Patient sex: M
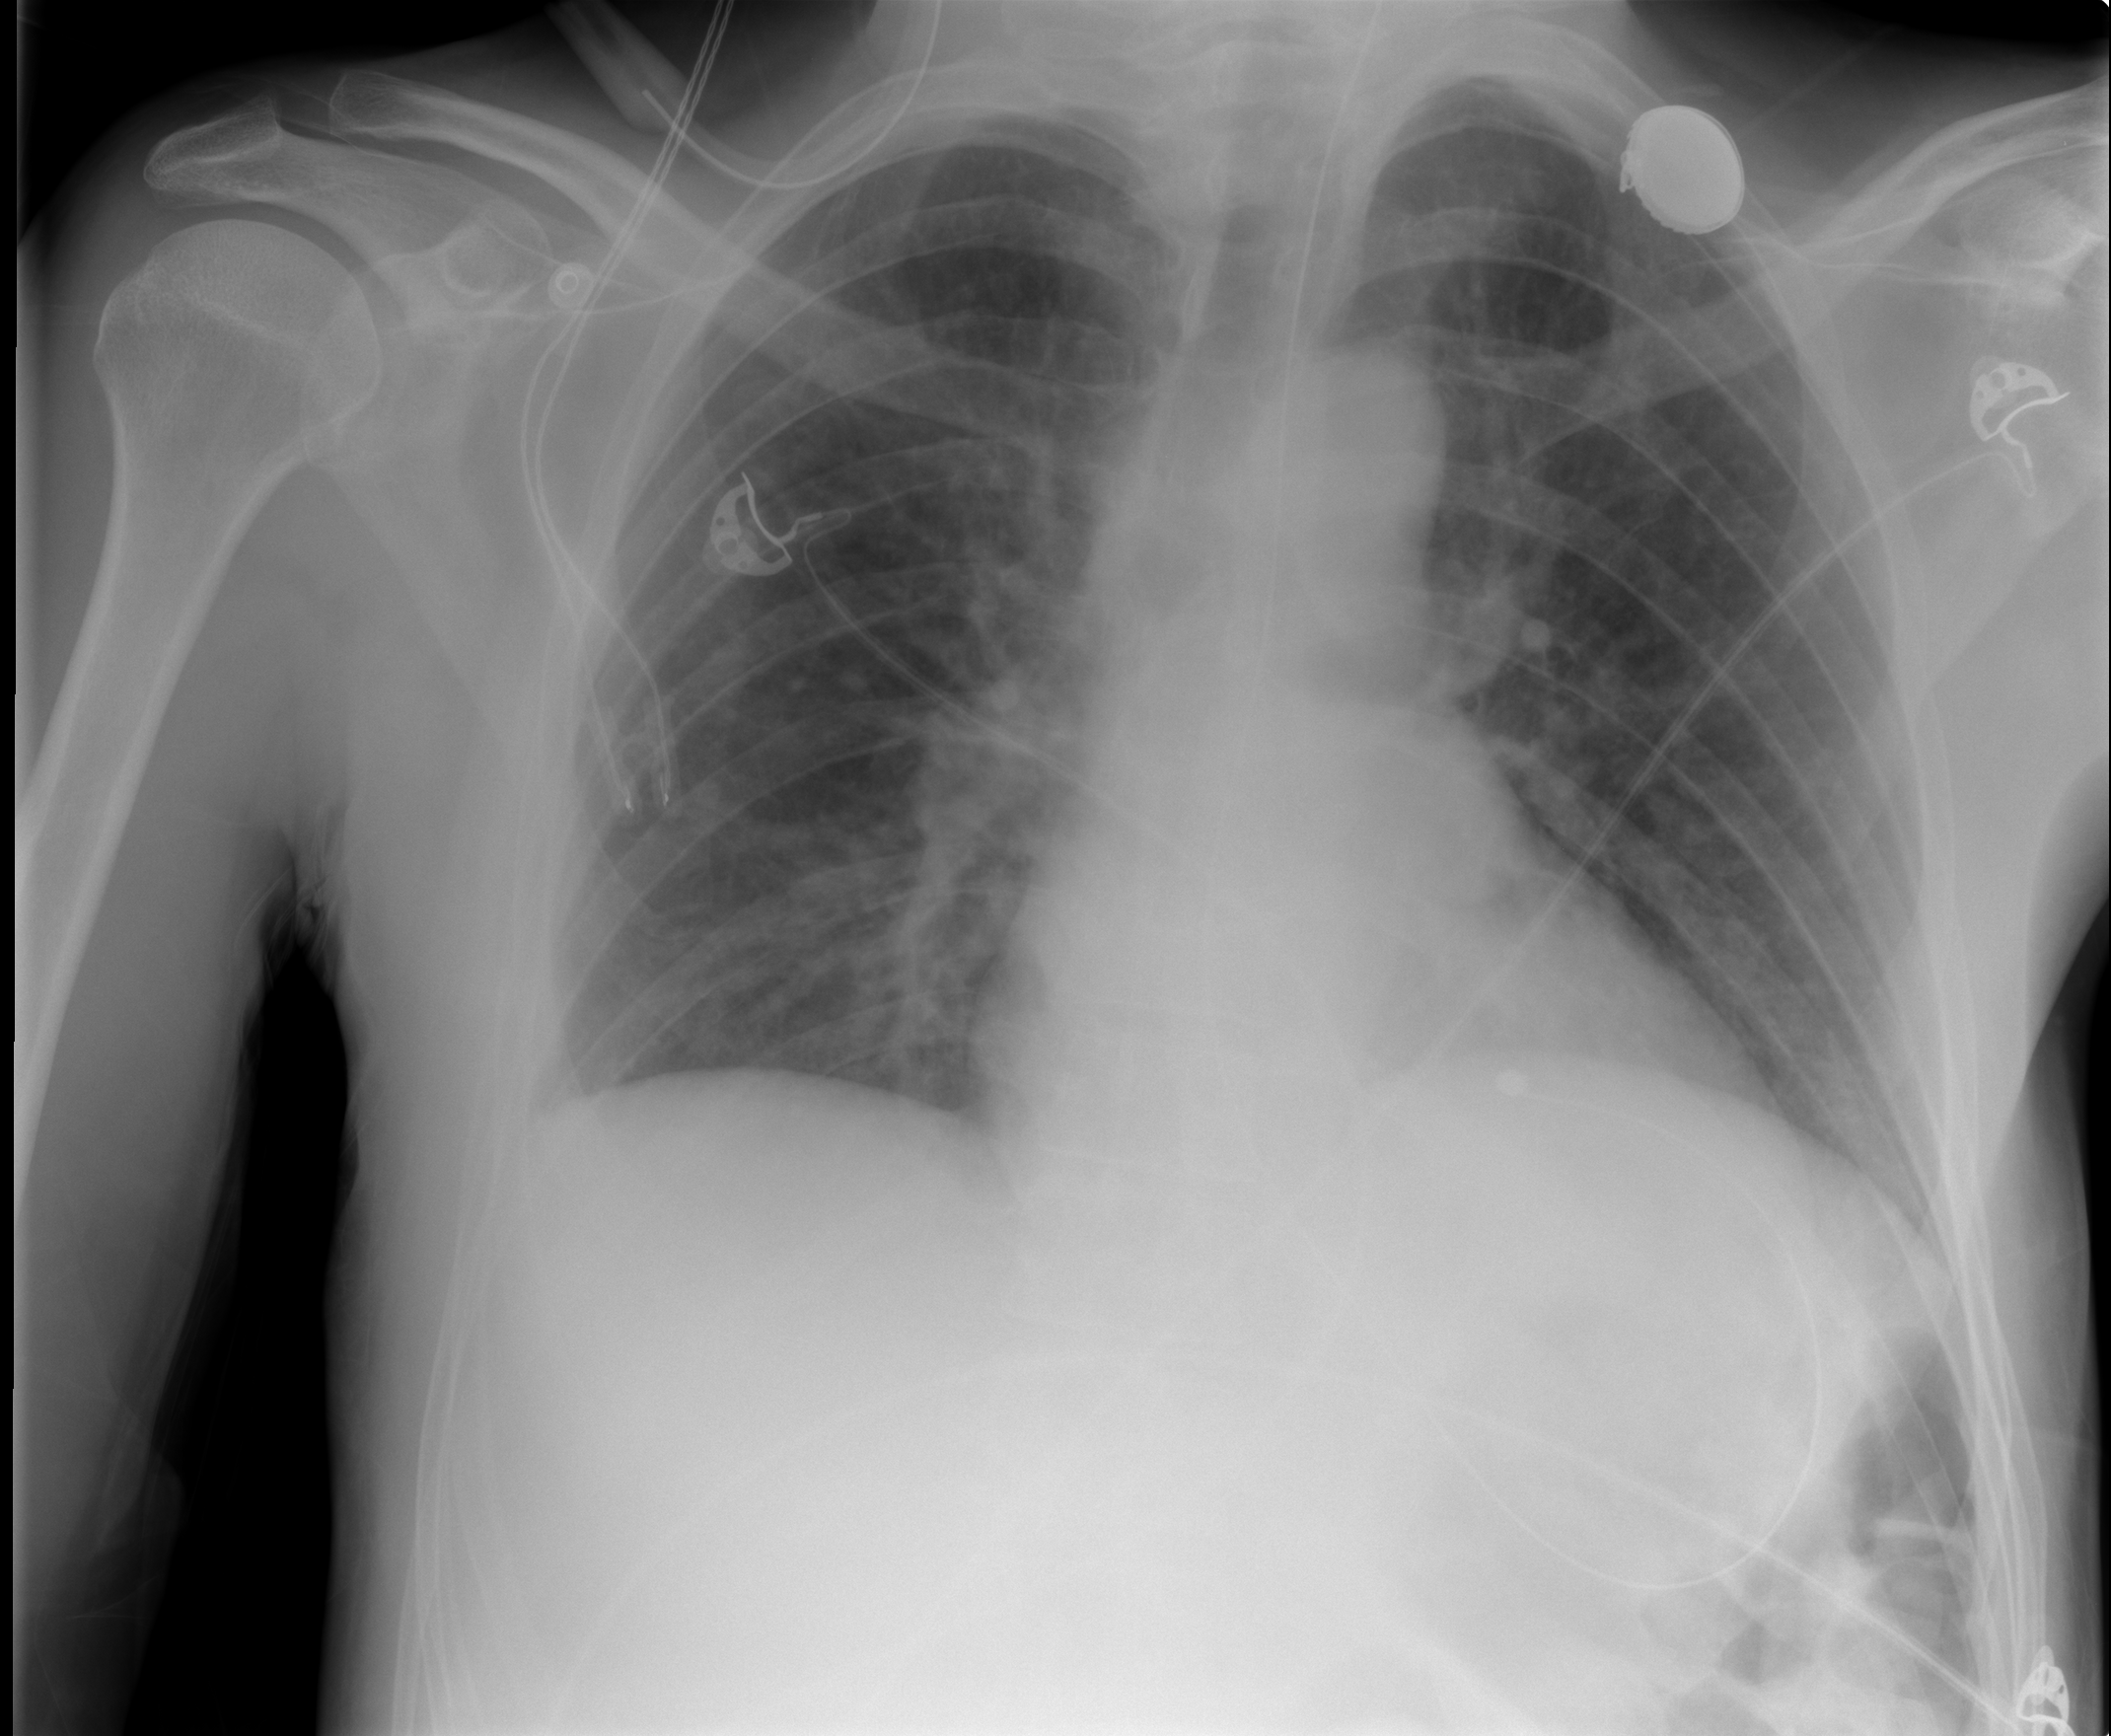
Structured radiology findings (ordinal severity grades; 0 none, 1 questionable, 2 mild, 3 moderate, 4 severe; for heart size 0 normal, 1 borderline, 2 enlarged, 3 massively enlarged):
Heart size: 2
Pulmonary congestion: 2
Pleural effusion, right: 0
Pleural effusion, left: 0
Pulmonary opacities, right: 2
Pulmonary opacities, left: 0
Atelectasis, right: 0
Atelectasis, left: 0